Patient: sex M, age 62
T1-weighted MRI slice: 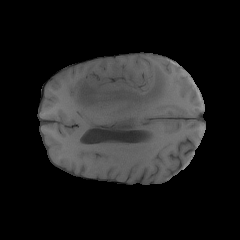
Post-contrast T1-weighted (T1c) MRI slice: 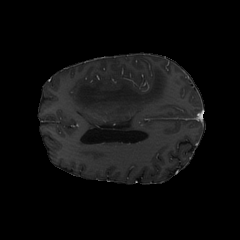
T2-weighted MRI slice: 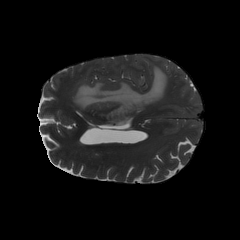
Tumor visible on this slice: yes
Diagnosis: Glioblastoma, IDH-wildtype
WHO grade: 4